Question: I'm having some trouble accessing my JSON data with an AJAX call.
JSON
'''
{
"Ongoing": [
{"name": "meh"},
{"name": "hem"}
],
"Completed": [
{"name": "kfg"},
{"name": "dkfgd"}
]
}
'''
JS
'''
$.ajax({
type: "GET",
dataType: "json",
url: "script/projects.json",
complete: function(data){
for(var i = 0; i < data.Ongoing.length; i++){
console.log(data.Ongoing[i].name);
}
}
})
'''
When I write to the console, I getting the following error:
'TypeError: Cannot read property 'length' of undefined'
So for some reason it's kicking back that the array is undefined.
I've passed the JSON into the validator, so I know it's valid JSON. I know that jQuery's '$.ajax' parses JSON automatically. So I'm confused, I should be able to access the data like a normal object. Can anyone explain to me what I've done wrong and provide an explanation to how to fix it?
The following image shows what simply writing 'data' to the console displays.

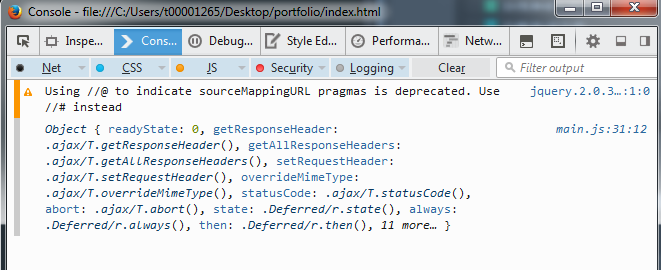
Answer: You must load the file through a web server, you are loading it using 'file://' you can however override this in Chrome using the'--allow-file-access-from-files' flag
see: <URL>